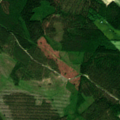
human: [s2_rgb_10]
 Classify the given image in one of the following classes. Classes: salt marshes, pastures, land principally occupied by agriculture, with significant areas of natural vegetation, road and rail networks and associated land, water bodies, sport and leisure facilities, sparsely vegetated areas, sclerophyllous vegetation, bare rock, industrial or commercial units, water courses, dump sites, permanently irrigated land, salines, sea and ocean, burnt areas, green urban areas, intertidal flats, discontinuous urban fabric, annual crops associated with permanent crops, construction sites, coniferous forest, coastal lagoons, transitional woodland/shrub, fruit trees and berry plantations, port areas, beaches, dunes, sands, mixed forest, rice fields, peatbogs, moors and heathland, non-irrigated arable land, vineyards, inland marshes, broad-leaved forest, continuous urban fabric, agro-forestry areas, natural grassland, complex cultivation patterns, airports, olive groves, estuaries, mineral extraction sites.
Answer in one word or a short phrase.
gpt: land principally occupied by agriculture, with significant areas of natural vegetation, coniferous forest, mixed forest, transitional woodland/shrub